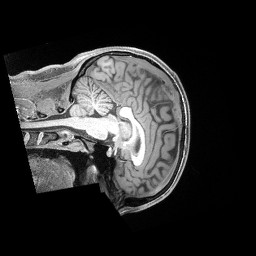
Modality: T1w
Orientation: sagittal
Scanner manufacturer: siemens
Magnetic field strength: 3 T
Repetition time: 2.4 s
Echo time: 0.00222 s